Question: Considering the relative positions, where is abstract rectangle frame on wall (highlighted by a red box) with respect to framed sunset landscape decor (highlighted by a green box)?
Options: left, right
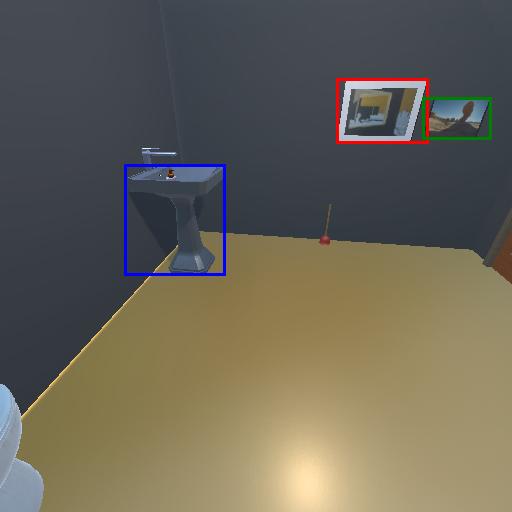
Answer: left